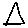
Label: triangle